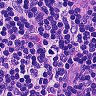
Metastatic tissue present: no